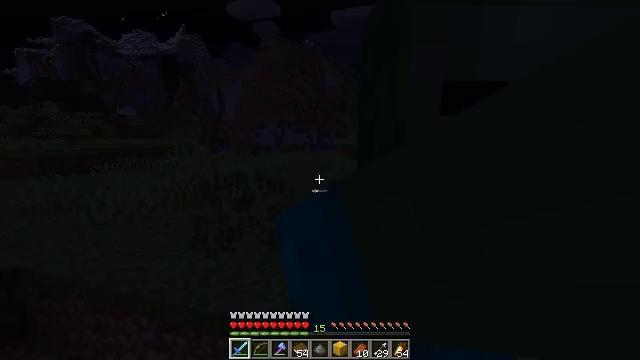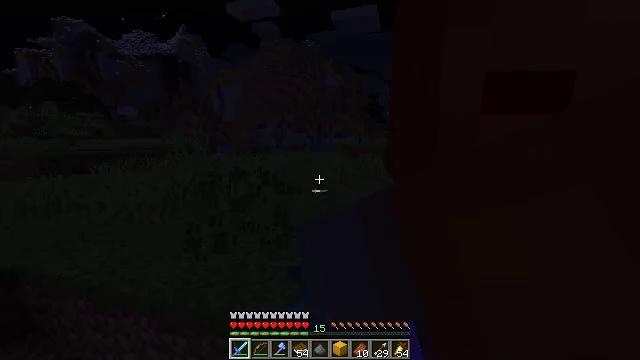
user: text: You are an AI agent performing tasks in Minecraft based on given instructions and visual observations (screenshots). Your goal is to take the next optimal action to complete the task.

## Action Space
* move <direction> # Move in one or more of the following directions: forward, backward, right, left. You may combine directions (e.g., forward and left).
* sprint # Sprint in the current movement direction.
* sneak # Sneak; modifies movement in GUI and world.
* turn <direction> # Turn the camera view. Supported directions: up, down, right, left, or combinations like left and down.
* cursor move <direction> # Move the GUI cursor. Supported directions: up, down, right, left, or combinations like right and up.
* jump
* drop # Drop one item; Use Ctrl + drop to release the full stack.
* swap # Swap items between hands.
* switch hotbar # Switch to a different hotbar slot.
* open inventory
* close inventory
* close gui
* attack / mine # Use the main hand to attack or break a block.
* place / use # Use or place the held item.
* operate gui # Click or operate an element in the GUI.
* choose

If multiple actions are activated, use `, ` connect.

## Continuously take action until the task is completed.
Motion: motion action
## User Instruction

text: Clear the ground by mining grass.
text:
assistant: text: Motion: no_op
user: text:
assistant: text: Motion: no_op